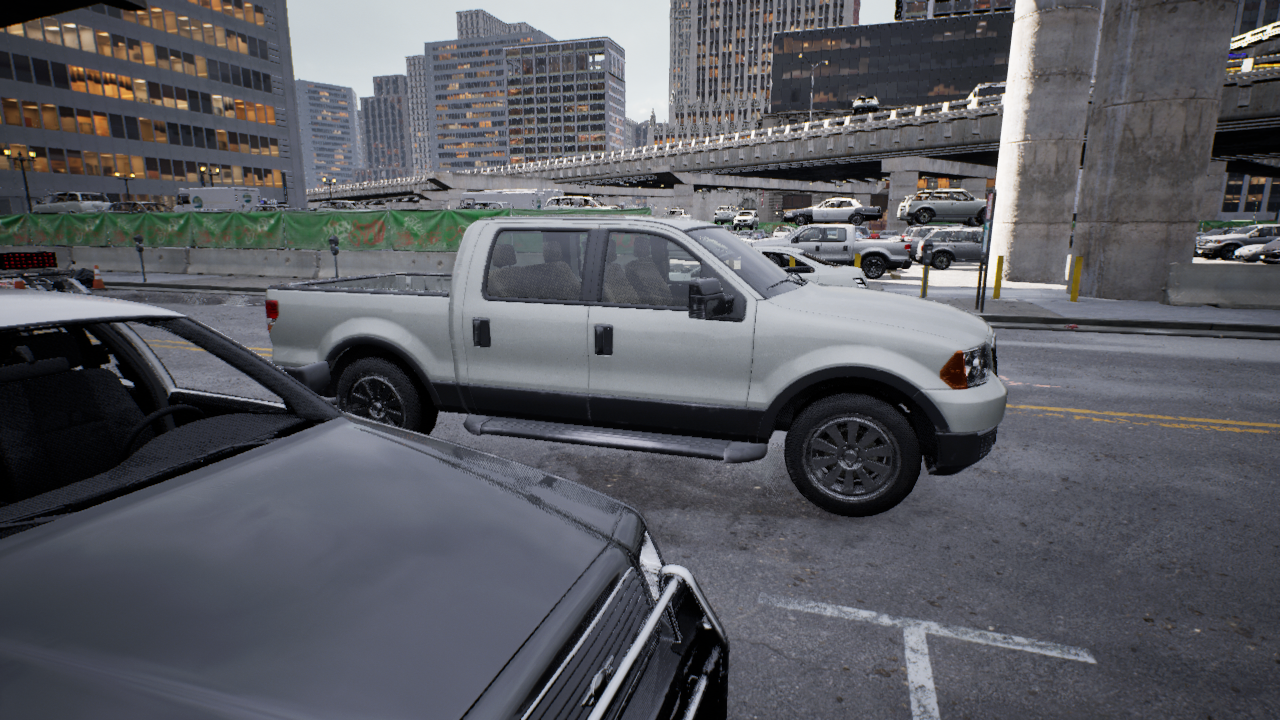
Venue: downtown
Lighting: clear day
Vehicle rig: pickup